Interaction volume radius: 10 \u00c5
Interaction volume height: 10 \u00c5
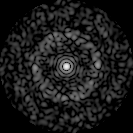
Disorder parameter: 0.8689